Field crop: maize
Growth stage: 2
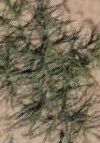
Species: salsola